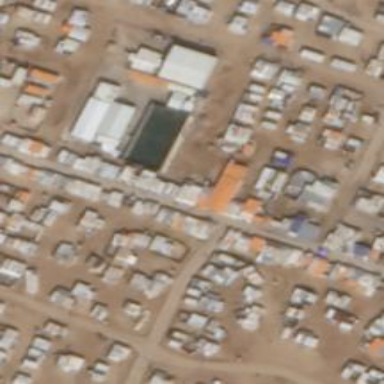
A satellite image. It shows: Building housing shop.